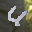
Label: 4